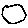
Label: circle